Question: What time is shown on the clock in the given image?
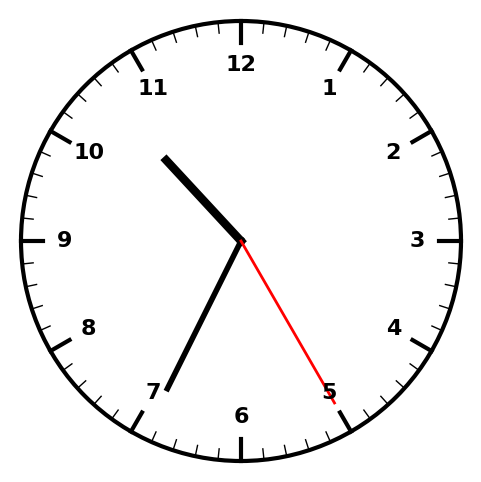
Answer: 10:34:25